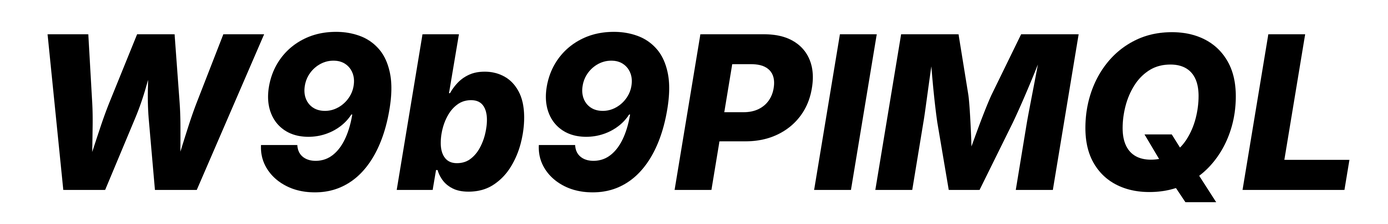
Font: Inter-Italic_ExtraBold_Italic